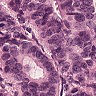
Metastatic tissue present: yes